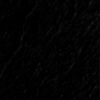
Label: not_dusty